Aerial crown-view tile of a tropical tree (Barro Colorado Island, Panama), acquired 20240918:
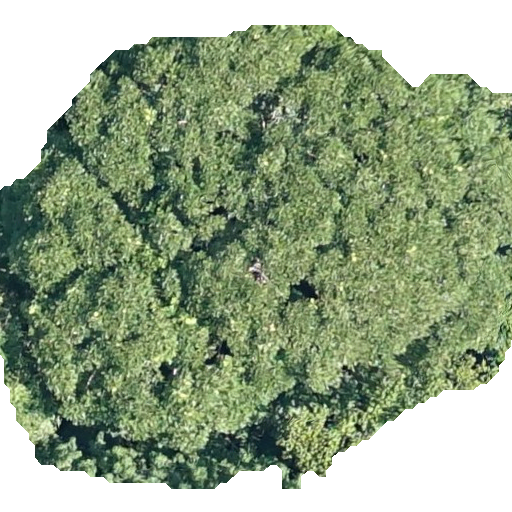
Species: Dipteryx oleifera
GBIF accepted scientific name: Dipteryx oleifera
Crown area: 312.593 m²